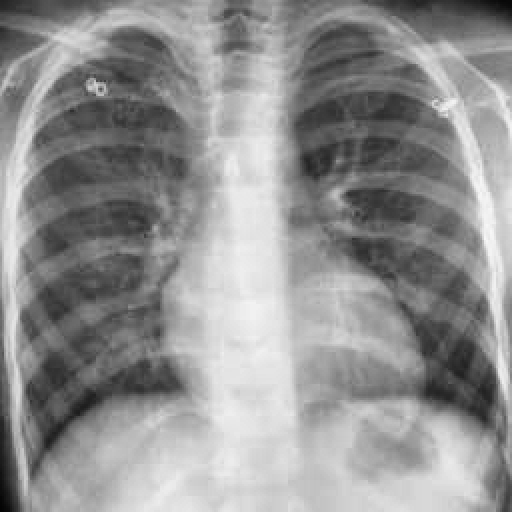
Finding: TUBERCULOSIS